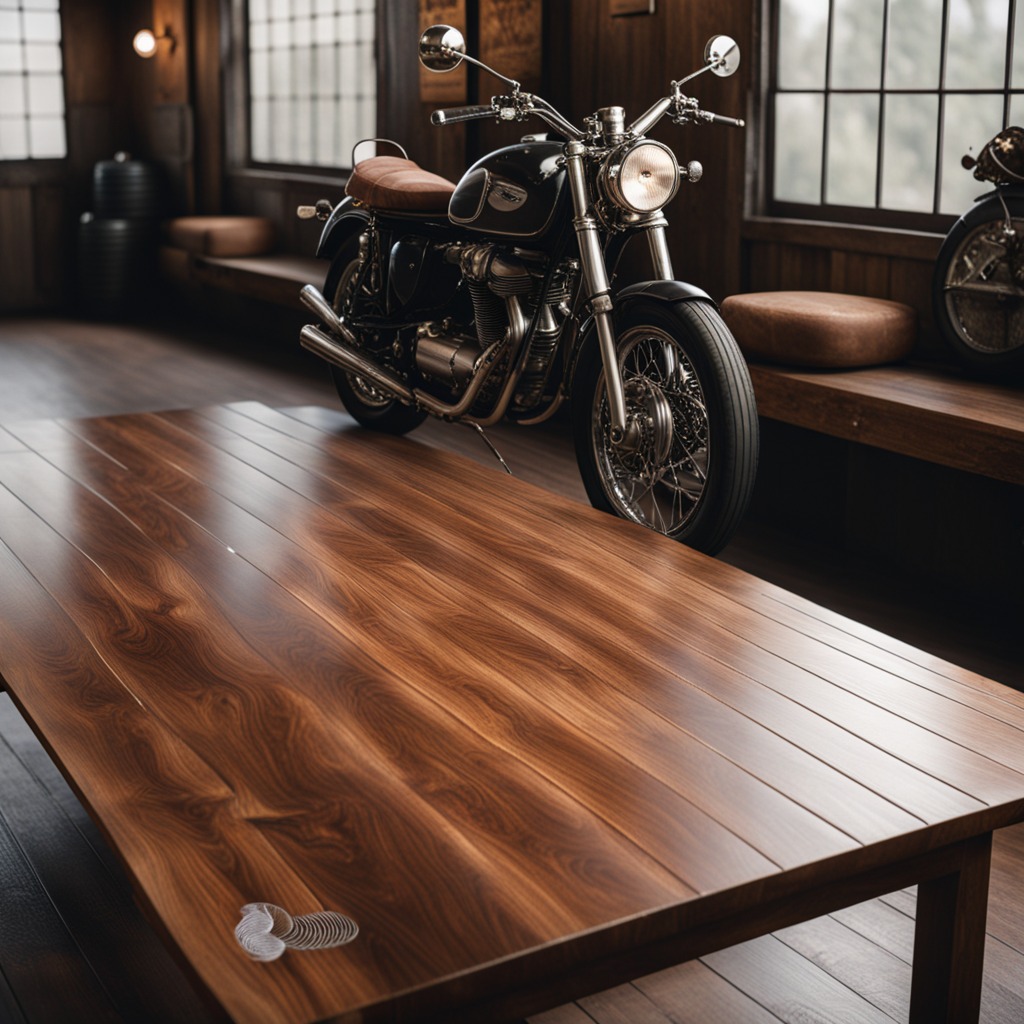
A metal screw lies on an oil-spilled wooden table in a vintage motorcycle garage.